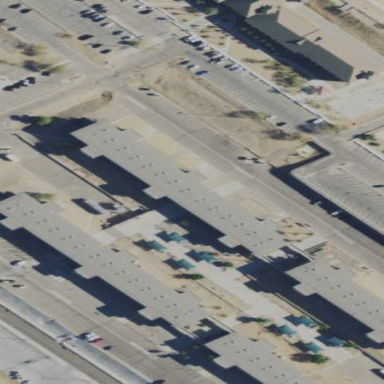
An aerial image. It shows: Building that serves as military barracks.